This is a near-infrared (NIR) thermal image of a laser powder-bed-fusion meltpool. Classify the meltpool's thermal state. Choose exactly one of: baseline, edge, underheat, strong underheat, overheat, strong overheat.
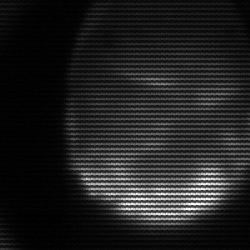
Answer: edge